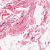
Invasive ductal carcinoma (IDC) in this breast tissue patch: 0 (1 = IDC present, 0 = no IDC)